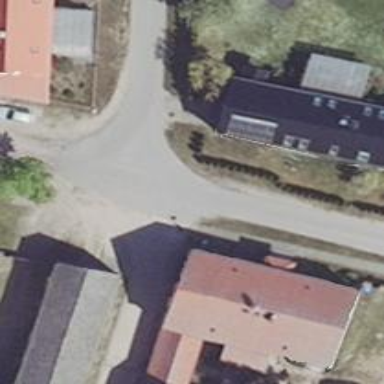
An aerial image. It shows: Residential road.